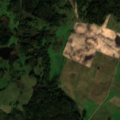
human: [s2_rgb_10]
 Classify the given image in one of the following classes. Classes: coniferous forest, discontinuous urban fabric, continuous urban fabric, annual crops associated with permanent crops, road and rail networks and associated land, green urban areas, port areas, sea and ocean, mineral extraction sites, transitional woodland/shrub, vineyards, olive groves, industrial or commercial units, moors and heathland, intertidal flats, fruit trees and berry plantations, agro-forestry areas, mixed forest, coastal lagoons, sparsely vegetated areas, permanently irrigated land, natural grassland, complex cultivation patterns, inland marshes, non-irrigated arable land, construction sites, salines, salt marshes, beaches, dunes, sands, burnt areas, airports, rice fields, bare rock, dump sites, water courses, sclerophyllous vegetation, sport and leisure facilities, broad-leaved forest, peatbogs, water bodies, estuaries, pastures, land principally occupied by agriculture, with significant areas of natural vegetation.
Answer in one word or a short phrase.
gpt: non-irrigated arable land, land principally occupied by agriculture, with significant areas of natural vegetation, broad-leaved forest, mixed forest